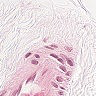
Metastatic tissue present: no